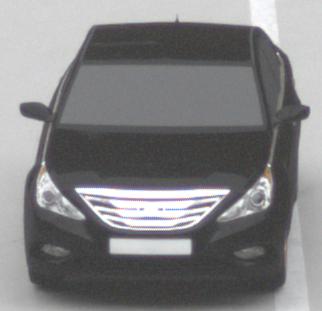
Make: Hyundai
Model: Sonata
Detailed model: Gen. 6 YF
Model produced from: 2009
Model produced until: 2016
Doors: 4
Color: black
Road condition: dry road
Daytime: morning or afternoon
Contrast: low contrast